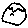
Label: smiley face